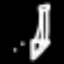
Label: pencil